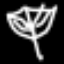
Label: leaf